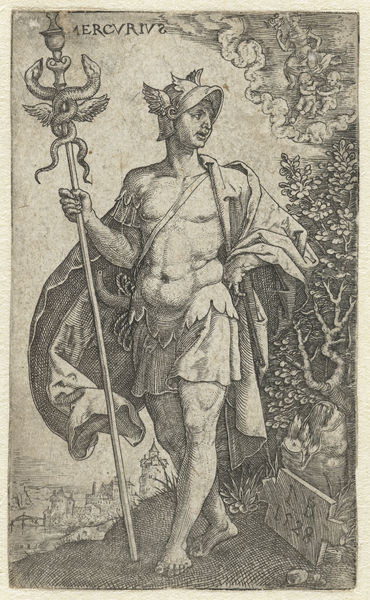
Titel: Mercurius
Künstler: Monogrammist IB (16e eeuw)
Standort: Amsterdam
Institution: Rijksmuseum
Schlagwörter: flügel, hand, mann, umhang, wolken, fluss, stadt, zeichnung, band, häuser, büsche, gewand, mantel, blatt, engel, stab, barfuß, druck, stich, helm, wanderer, krieger, schlangen, speer, hermes, götterbote, merkur, kupferstich, bote, flügelhelm, 1528, darfuß